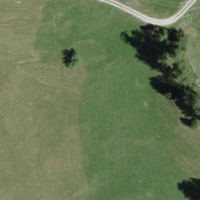
EUNIS habitat code: 26
Species observed at this site:
Milvus milvus